Chest X-ray:
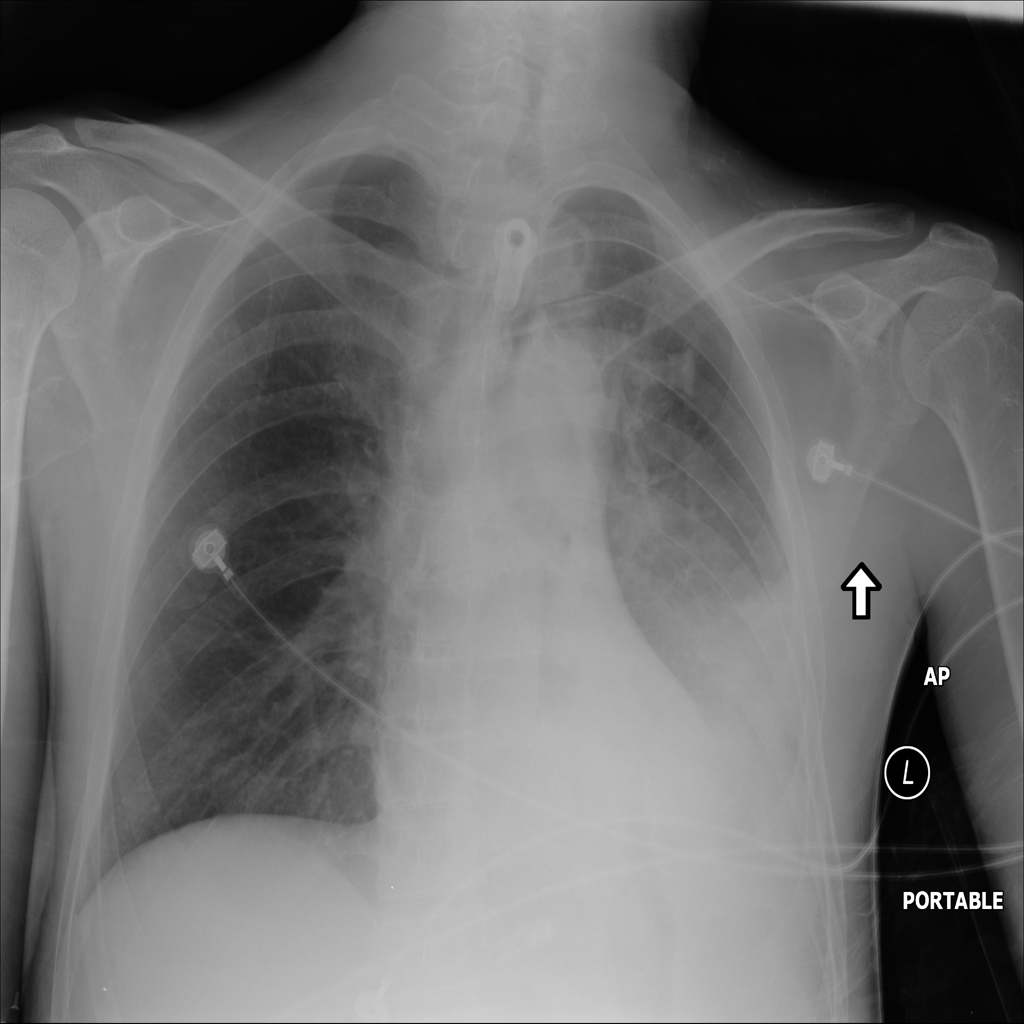
Findings: Effusion, Consolidation
No abnormal finding: no